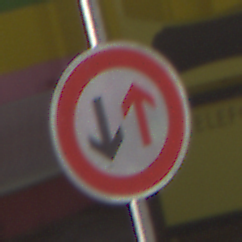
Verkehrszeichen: VorrangDesGegenverkehrs
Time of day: MorningAfternoon
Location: Outdoor (Special)
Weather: PartlyCloudy
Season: NotSpecified
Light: Natural